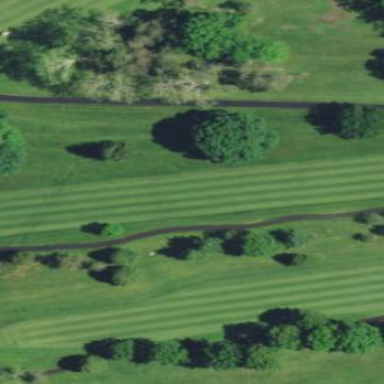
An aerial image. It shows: Golf fairway surrounded by grass.